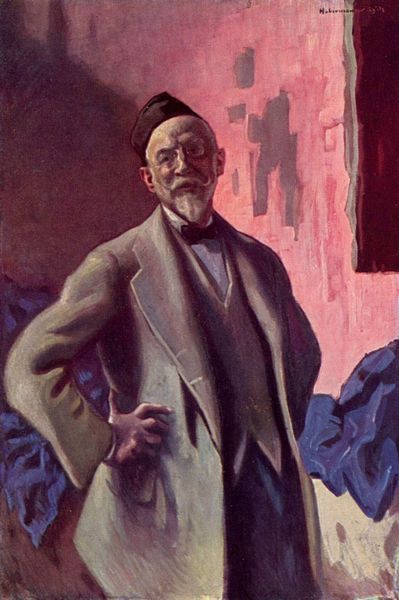
Titel: Selbstporträt
Künstler: Hugo Freiherr von Habermann
Standort: Hamburg
Institution: Kunsthalle
Schlagwörter: blau, hand, mann, braun, fenster, finger, grau, hut, ohr, schwarz, weiss, ölbild, rot, tuch, beige, alt, anzug, bart, hemd, hose, jacke, kappe, mütze, schnurrbart, wand, arm, arme, kragen, bildnis, hände, portrait, porträt, signatur, mantel, pose, stoff, tücher, ohren, rosa, haltung, mauer, tapete, maler, fliege, jackett, revers, sakko, ziegenbart, jacket, weste, surrealismus, brille, proträt, flecken, fuchs, putz, stirnglatze, aufgestützt, sonnenschein, lat, monokel, joppe, fensternische, okulus, fez, phantastisch, lächelt, habermann, schnurrabrt, cmann, kopfbedeckng, sitrnglatze